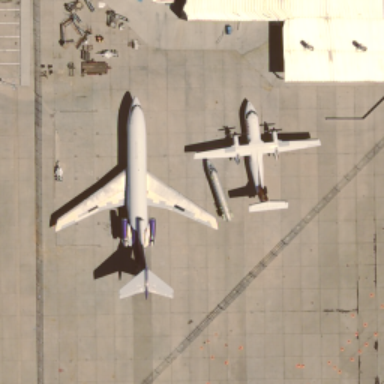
There are two airplanes stopped at the airport .